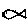
Label: fish